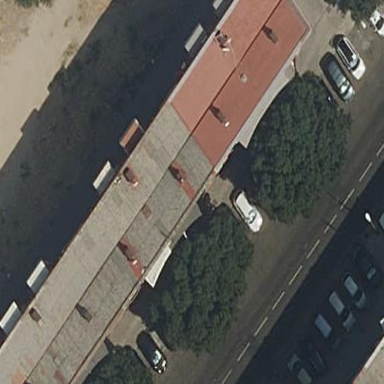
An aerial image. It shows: Hipped-roof building with apartments.